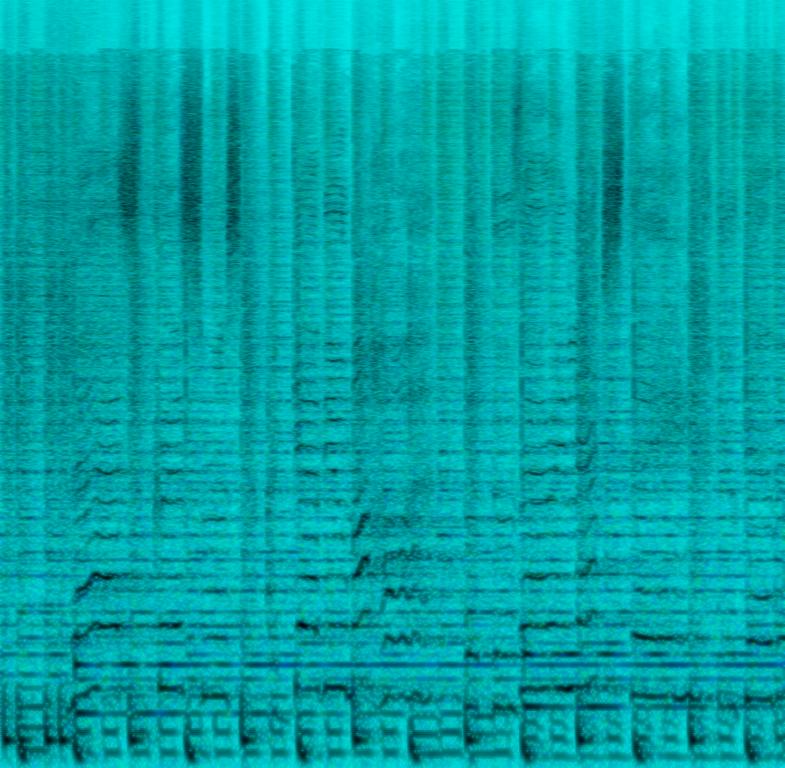
The music features a male voice singing a melody in the med-high register. The drummer plays a steady and repeating rhythm. The bass guitar, for the most part, plays two repeating notes every beat. A synth sound is playing a melody in the mid-high register. Listening to this song I get Christmas vibes.